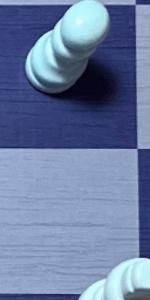
Label: Empty